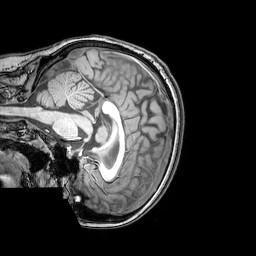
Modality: T1w
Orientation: sagittal
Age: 24
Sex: female
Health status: healthy
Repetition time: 0.081 s
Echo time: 0.037 s